Field crop: tomato
Growth stage: 1
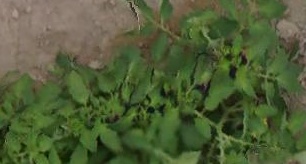
Species: tomato